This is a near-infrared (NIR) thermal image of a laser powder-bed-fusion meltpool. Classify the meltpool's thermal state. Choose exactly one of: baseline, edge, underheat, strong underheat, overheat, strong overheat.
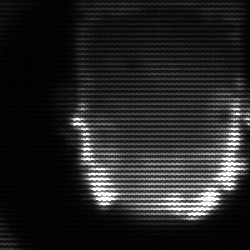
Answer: baseline